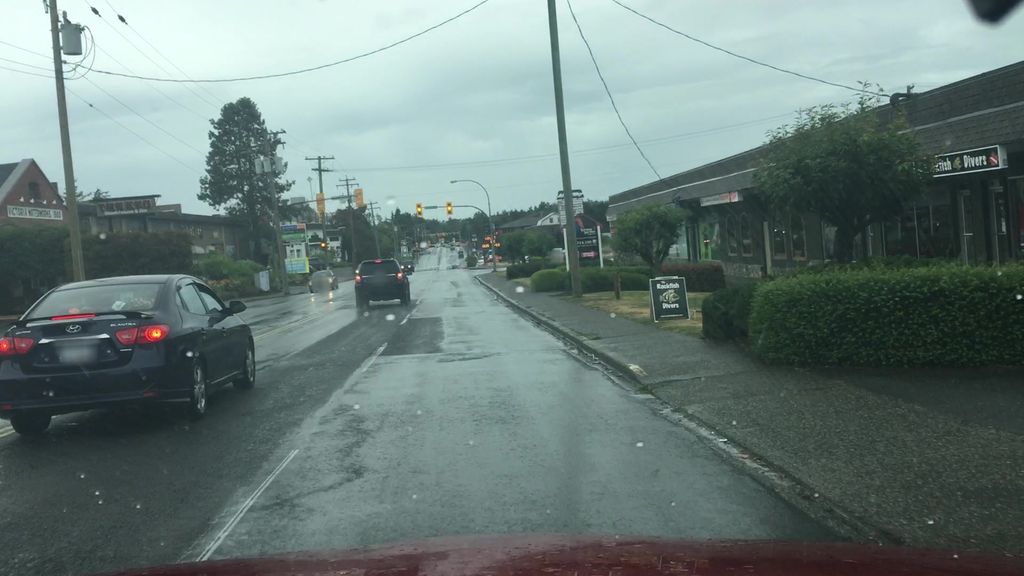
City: victoria